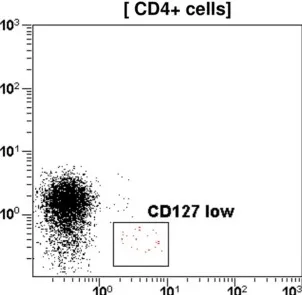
T regulatory cells (Tregs) assessed as CD4+CD25highCD127lowFOXP3+. (C) Treg CD4+CD25+CD127 low.
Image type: pathology (immunostaining)